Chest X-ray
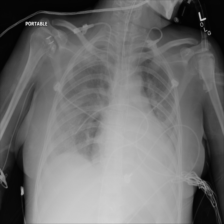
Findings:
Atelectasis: negative
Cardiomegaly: negative
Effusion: negative
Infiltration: negative
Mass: negative
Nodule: negative
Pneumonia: negative
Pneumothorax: negative
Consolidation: negative
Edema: negative
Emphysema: negative
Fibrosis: negative
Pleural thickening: negative
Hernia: negative